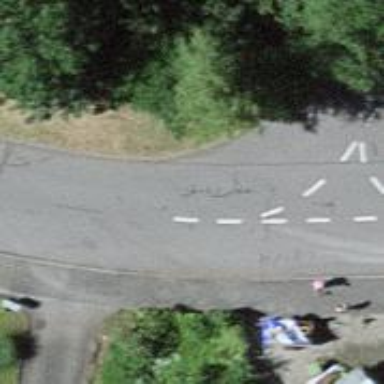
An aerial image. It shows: Kerb barrier.